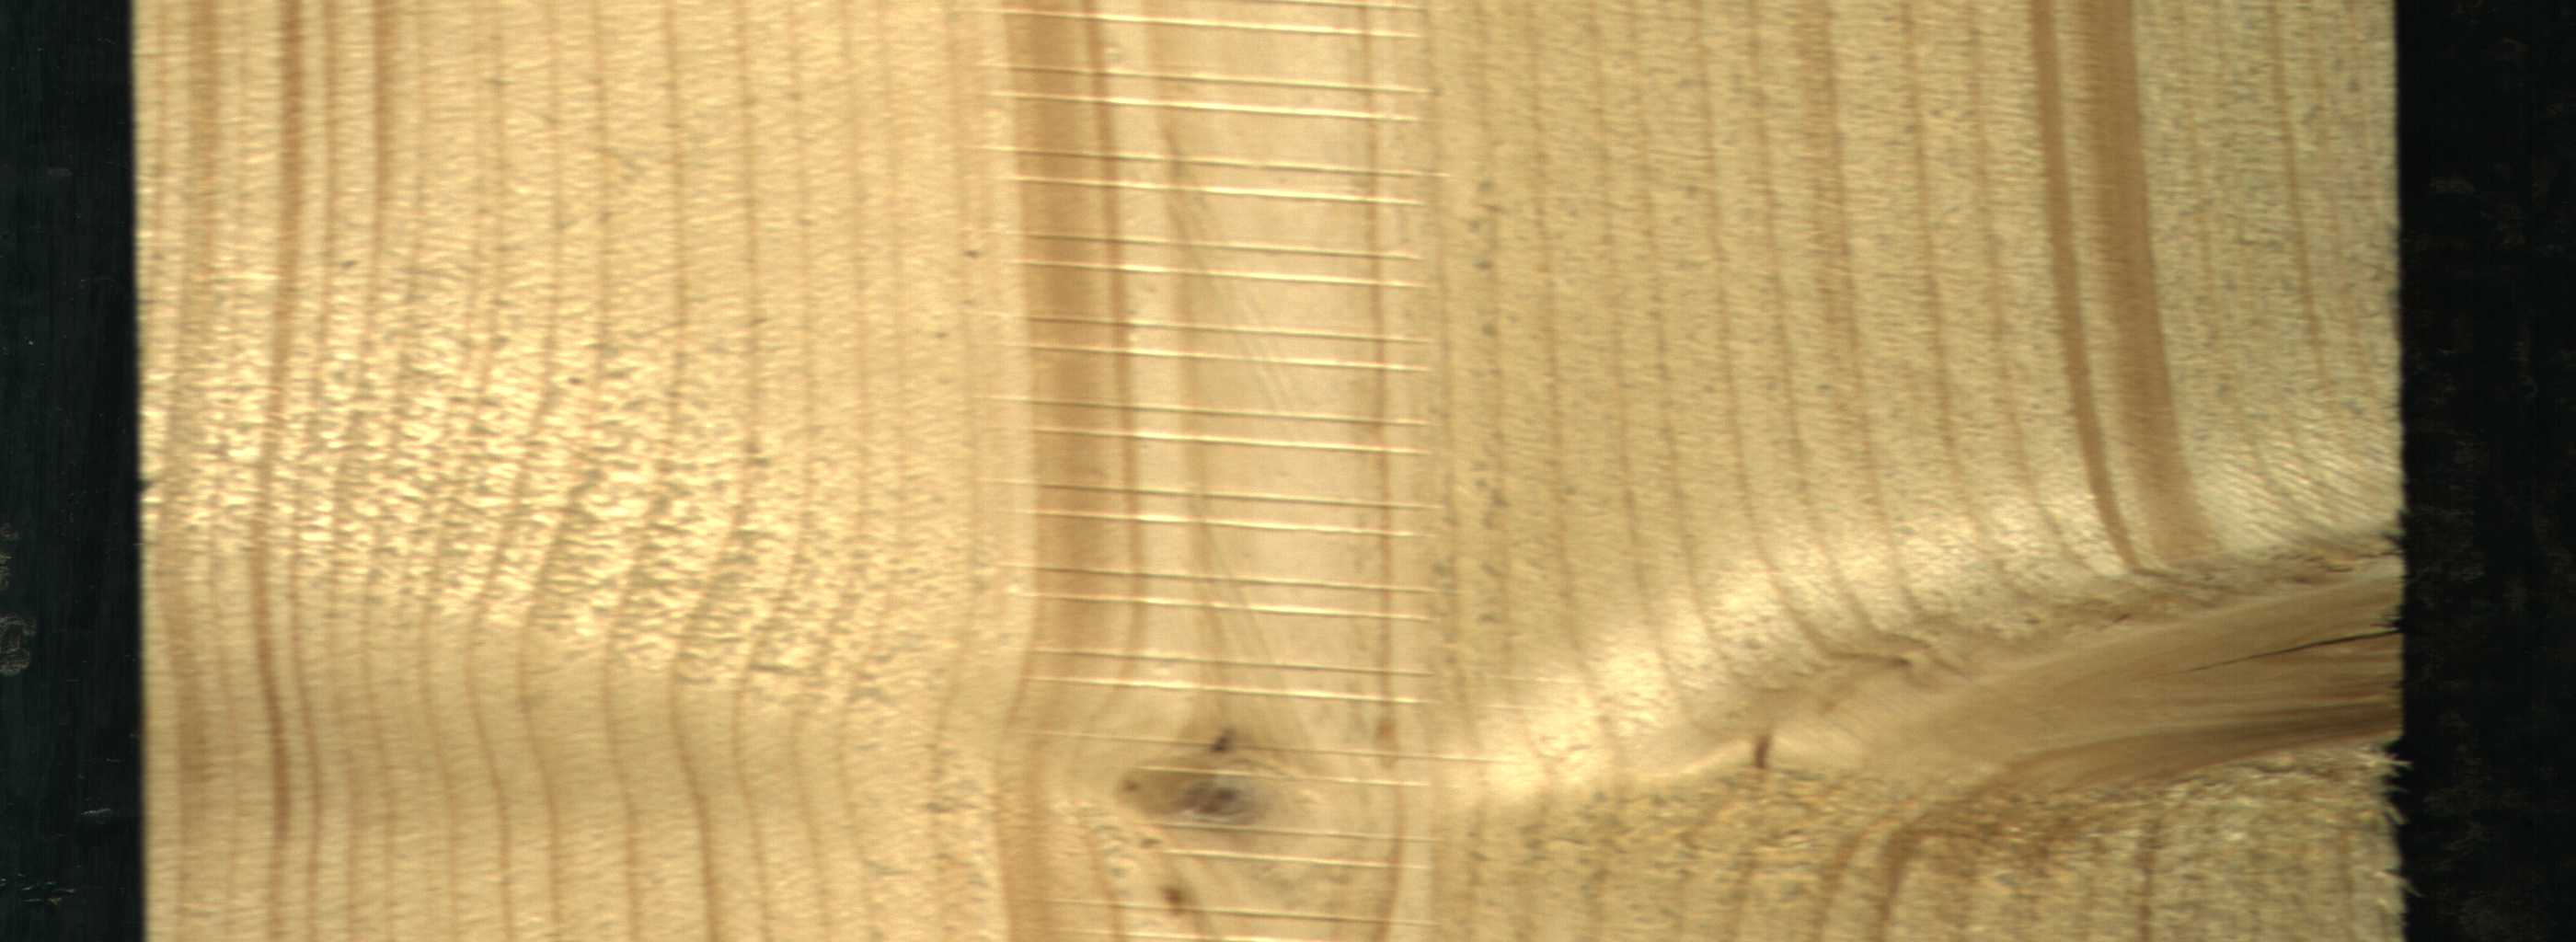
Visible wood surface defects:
Live_Knot
Live_Knot